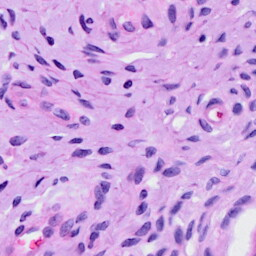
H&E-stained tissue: Cervix